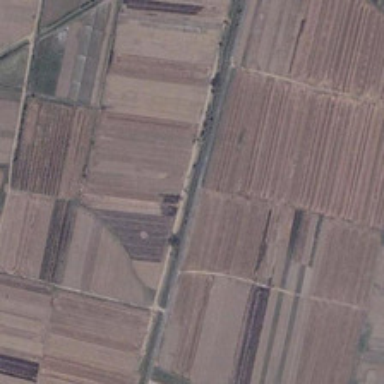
Many different colors of farmland are separated by farm track .